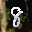
Label: 8